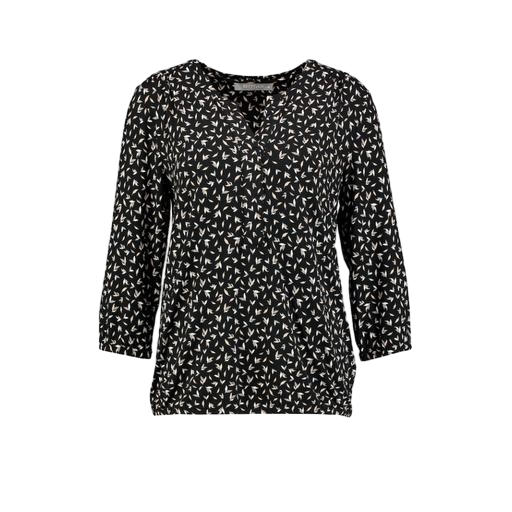
black animal-print sleep top, black petite printed top only macy, black leaf-print blouse, white background